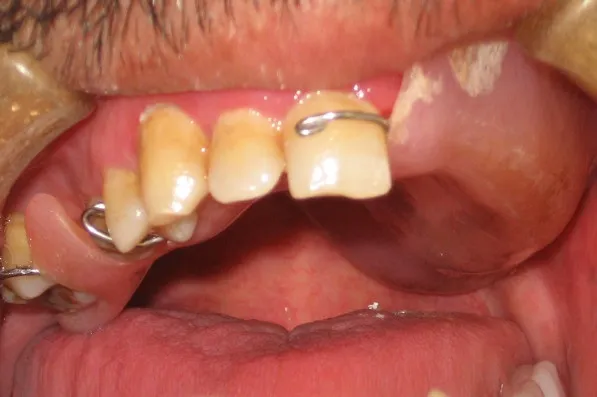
Intraoral view of interim obturator.
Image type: medical_photograph (other_medical_photograph)